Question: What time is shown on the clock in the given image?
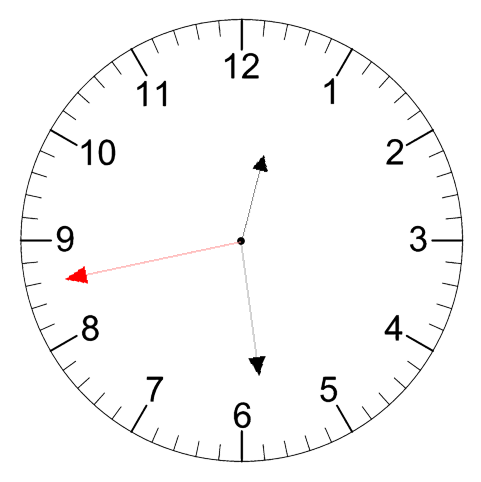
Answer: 12:28:43